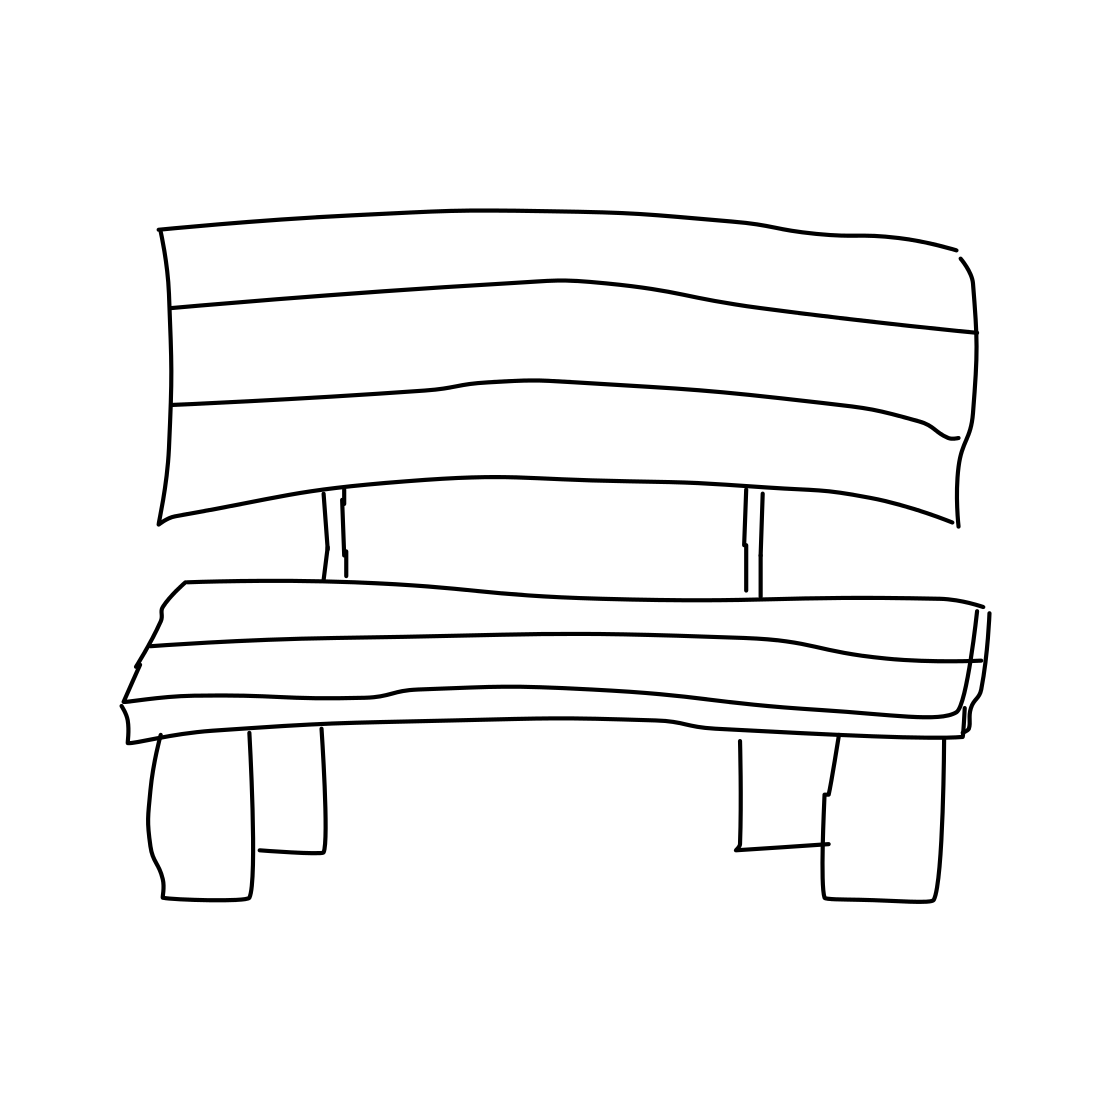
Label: bench